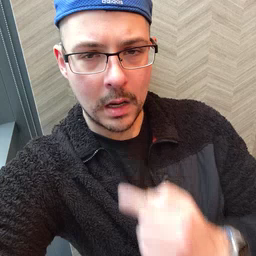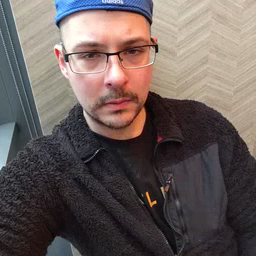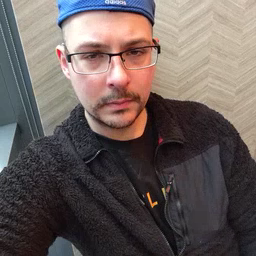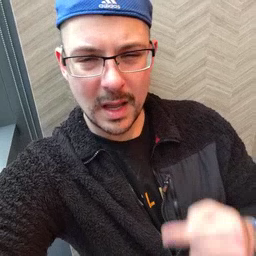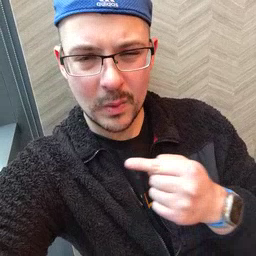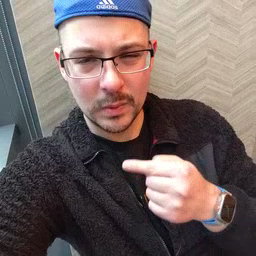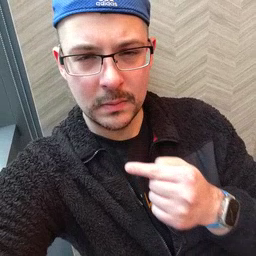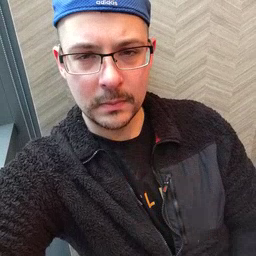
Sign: owie